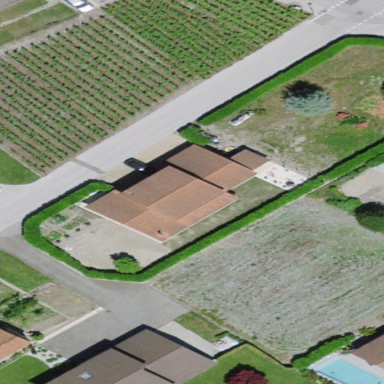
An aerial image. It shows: Beautiful vineyard in the countryside.